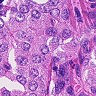
Metastatic tissue present: yes